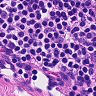
Metastatic tissue present: no